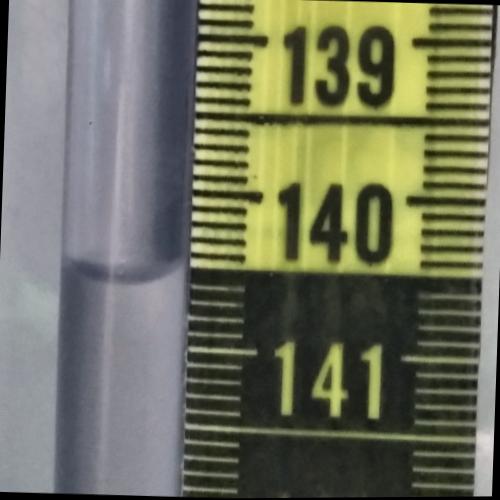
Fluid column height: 140.5 cm